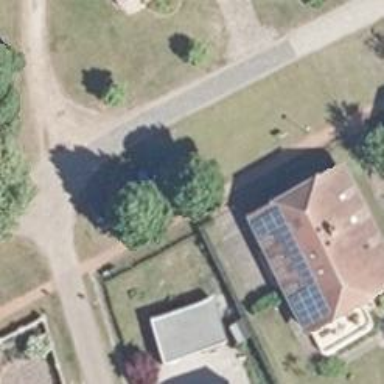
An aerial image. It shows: Telephone amenity.